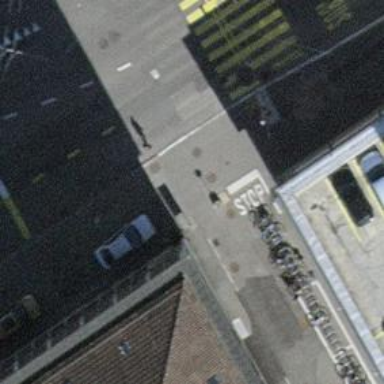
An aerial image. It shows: Bollard.